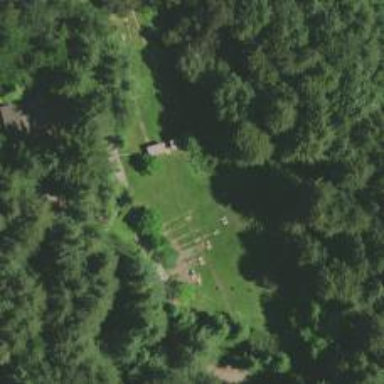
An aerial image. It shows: Place for archery sport.